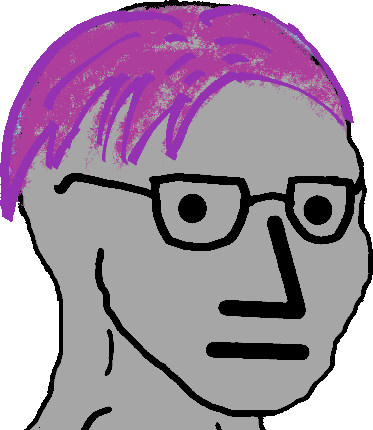
Label: 5_NPC